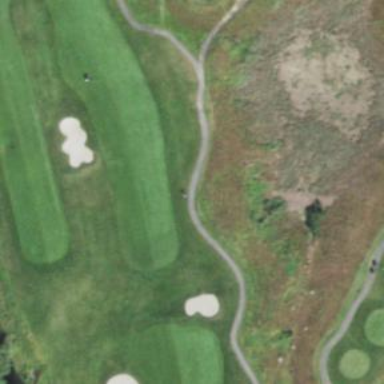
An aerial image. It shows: Grassy area designated as golf fairway.